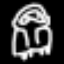
Label: frog